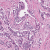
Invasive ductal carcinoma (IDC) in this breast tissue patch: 1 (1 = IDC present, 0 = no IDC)